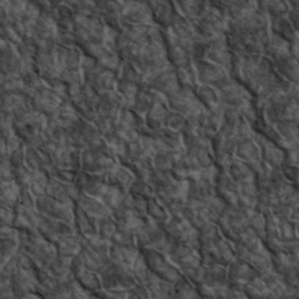
Label: non_frost